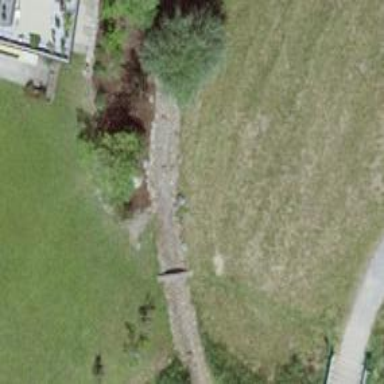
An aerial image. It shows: Ditch serving as waterway.